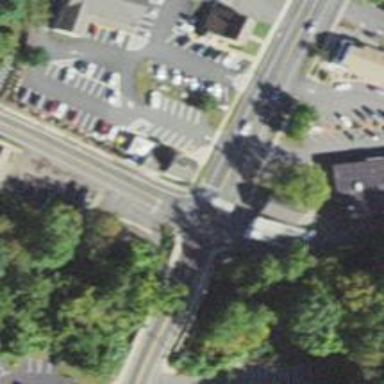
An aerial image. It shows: Unmarked crossing on the road.